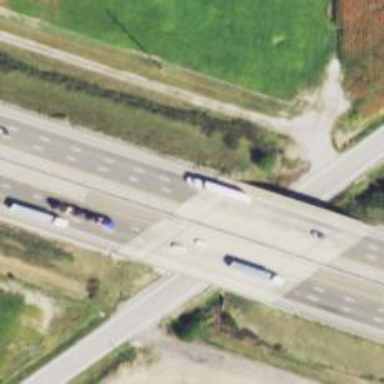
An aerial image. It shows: Motorway bridge.